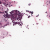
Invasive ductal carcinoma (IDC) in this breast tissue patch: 0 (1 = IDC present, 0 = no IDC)